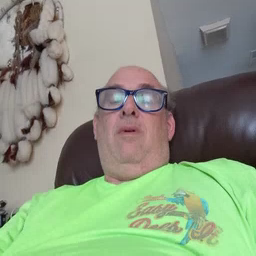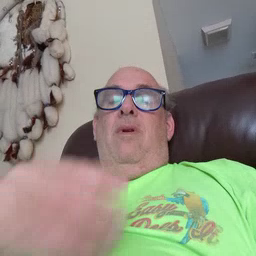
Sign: thankyou